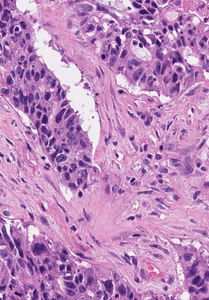
Tumor epithelial tissue: yes
Tumor-associated stroma tissue: yes
Normal tissue: no